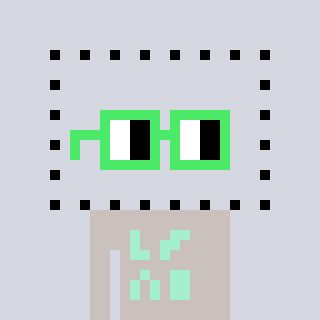
a pixel art character with square light green glasses, a void-shaped head and a foggrey-colored body on a cool background